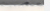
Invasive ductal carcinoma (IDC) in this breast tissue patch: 0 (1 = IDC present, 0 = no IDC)